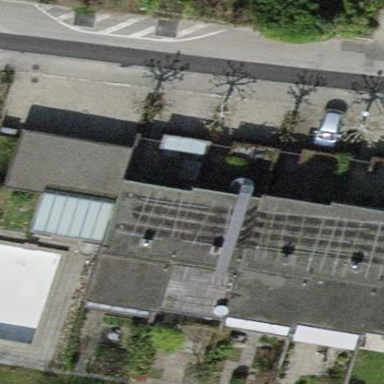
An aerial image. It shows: Terrace building.